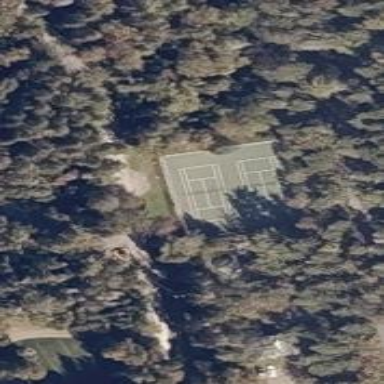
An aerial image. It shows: Tennis court in leisure pitch.